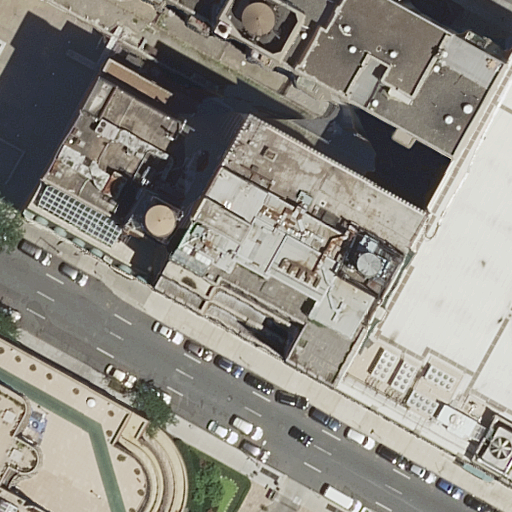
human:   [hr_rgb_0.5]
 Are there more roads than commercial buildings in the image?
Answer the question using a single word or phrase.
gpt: yes

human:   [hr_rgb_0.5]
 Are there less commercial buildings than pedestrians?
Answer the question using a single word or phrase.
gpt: yes

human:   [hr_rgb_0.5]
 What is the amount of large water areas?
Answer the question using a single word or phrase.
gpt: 0

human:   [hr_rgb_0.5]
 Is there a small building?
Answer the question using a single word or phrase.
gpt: no

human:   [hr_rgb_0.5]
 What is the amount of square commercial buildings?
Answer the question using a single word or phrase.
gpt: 0

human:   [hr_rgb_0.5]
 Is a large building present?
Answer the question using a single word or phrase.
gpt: yes

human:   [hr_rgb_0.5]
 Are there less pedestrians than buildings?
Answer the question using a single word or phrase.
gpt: yes

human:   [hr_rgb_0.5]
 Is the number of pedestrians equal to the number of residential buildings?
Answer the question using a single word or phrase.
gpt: no

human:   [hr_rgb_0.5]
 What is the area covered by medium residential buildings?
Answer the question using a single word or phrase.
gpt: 0m2

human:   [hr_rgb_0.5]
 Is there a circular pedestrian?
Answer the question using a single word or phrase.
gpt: no

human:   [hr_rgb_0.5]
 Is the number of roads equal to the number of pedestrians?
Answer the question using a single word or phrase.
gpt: no

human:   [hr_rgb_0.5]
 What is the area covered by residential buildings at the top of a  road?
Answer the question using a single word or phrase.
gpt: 2136m2

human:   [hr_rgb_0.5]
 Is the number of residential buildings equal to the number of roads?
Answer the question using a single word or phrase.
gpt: no

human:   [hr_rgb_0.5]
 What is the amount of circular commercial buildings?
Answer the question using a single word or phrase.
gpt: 0

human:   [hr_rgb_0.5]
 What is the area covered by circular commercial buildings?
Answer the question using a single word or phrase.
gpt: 0m2

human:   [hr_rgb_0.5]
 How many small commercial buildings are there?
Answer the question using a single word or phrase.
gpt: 0

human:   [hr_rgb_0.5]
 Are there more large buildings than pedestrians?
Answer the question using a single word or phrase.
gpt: yes

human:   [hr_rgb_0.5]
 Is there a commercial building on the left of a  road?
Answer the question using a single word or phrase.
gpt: no

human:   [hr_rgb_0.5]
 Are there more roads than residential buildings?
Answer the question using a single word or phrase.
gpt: no

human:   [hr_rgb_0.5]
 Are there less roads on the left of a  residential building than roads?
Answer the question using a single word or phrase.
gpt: no

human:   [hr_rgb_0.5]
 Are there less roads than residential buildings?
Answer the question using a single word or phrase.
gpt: yes

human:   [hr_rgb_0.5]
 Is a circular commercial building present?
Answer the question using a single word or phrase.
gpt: no

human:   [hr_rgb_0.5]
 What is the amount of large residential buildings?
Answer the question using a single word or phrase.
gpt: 4

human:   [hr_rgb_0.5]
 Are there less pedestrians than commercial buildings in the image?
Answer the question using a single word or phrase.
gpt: no

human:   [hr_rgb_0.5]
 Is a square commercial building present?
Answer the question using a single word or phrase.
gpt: no

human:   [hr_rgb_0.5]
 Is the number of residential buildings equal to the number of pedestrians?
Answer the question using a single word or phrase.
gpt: no

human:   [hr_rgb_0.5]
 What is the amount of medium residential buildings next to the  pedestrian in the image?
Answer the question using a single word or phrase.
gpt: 0

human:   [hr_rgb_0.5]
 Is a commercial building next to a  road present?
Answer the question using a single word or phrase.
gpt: no

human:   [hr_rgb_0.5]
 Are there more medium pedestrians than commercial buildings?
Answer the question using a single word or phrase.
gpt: no

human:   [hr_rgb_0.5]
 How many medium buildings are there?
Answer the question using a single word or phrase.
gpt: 0

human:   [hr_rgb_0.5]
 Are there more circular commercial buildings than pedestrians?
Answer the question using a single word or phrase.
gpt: no

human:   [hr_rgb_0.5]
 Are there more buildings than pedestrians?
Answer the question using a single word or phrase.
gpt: yes

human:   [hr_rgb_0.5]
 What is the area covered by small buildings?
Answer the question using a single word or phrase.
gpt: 0m2

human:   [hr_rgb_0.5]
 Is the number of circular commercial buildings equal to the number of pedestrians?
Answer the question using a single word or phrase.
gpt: no

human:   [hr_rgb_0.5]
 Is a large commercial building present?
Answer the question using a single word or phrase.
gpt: no

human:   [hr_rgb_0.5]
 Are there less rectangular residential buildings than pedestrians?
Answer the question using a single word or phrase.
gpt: yes